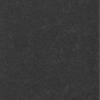
Label: dusty